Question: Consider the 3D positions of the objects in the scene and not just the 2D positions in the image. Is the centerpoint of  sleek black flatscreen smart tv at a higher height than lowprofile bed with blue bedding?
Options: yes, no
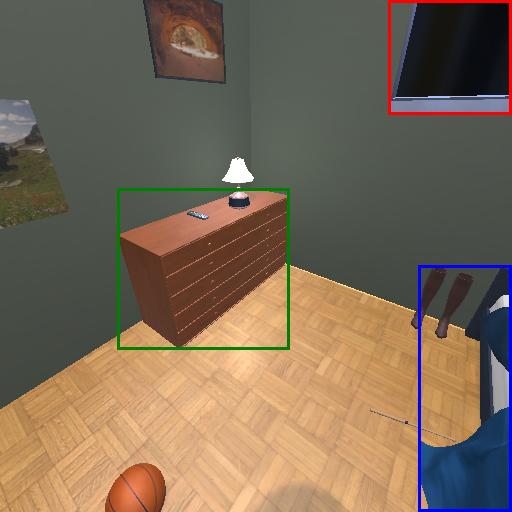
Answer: yes